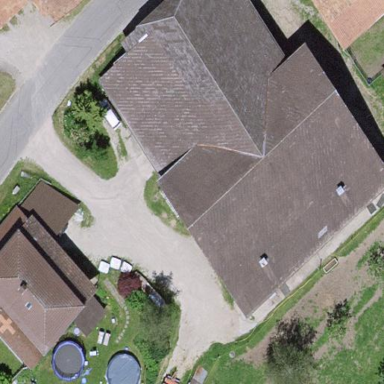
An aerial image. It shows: Rural barn.